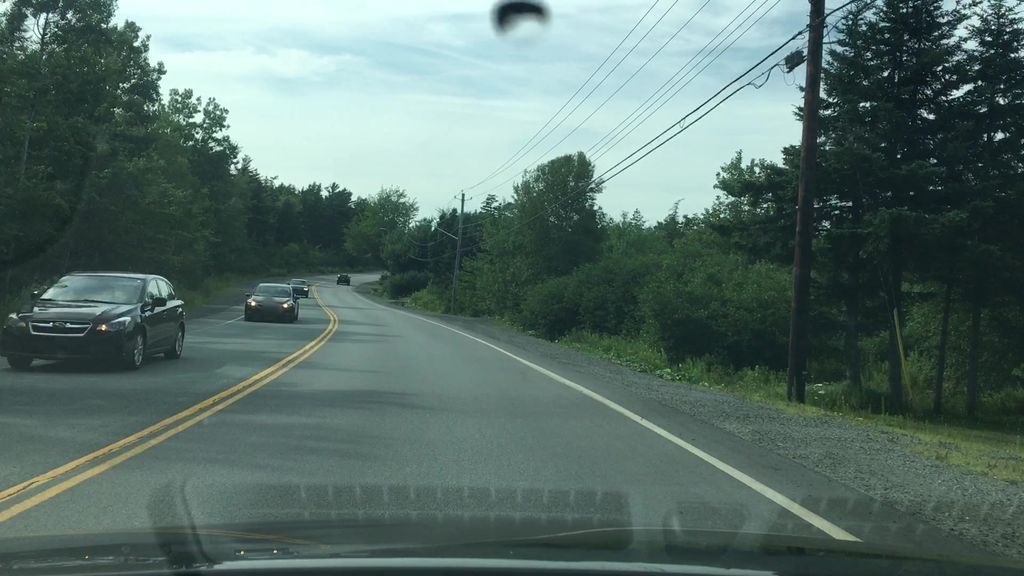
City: halifax